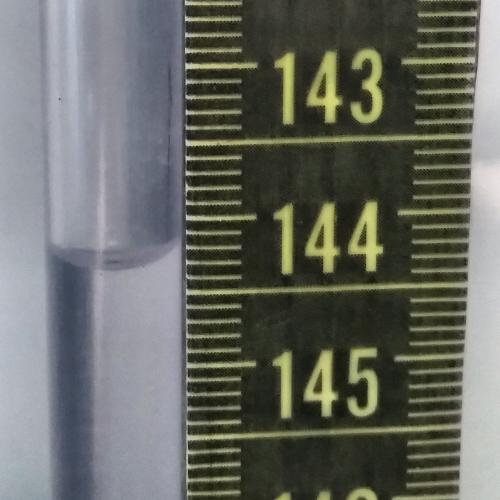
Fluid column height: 144.3 cm